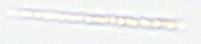
Label: Rhizosolenia